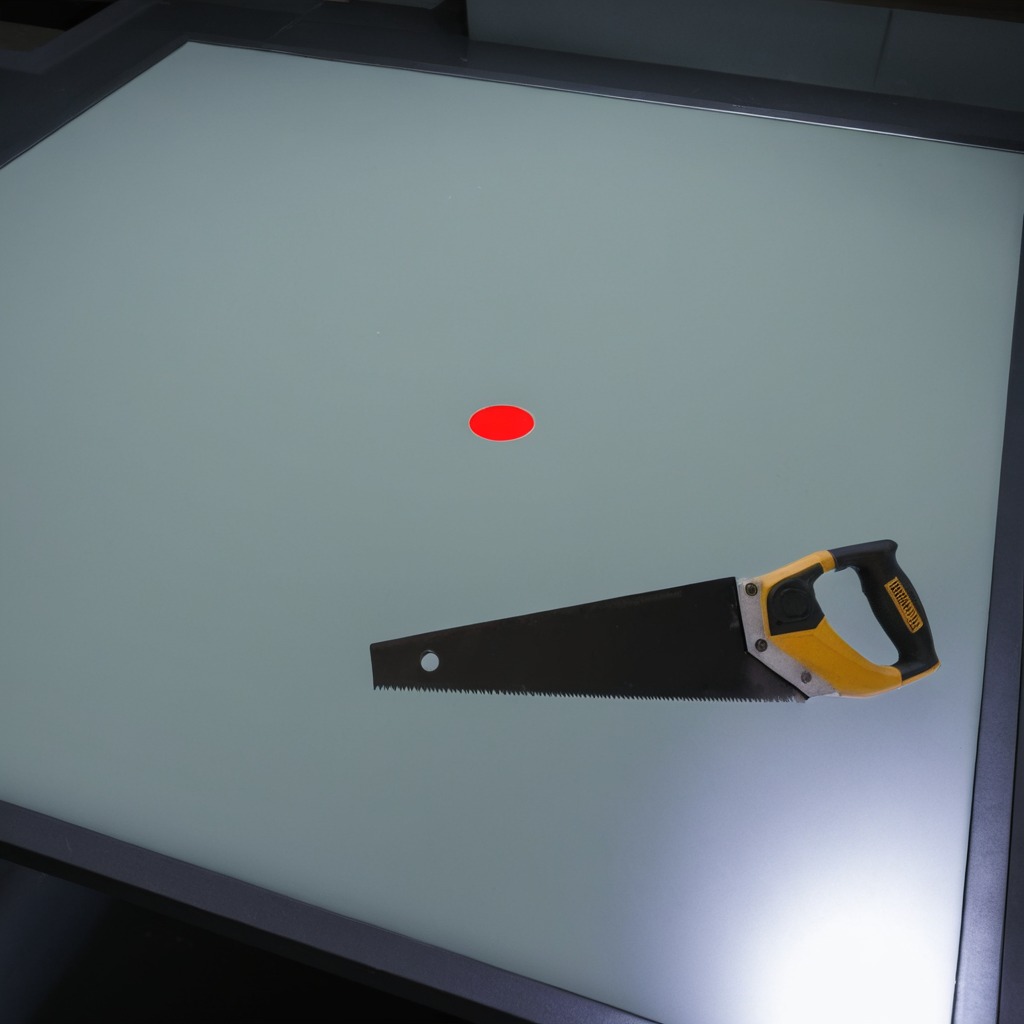
A handheld metal saw lies on the clean empty table in a railway signal maintenance room lit by harsh overhead fluorescents.